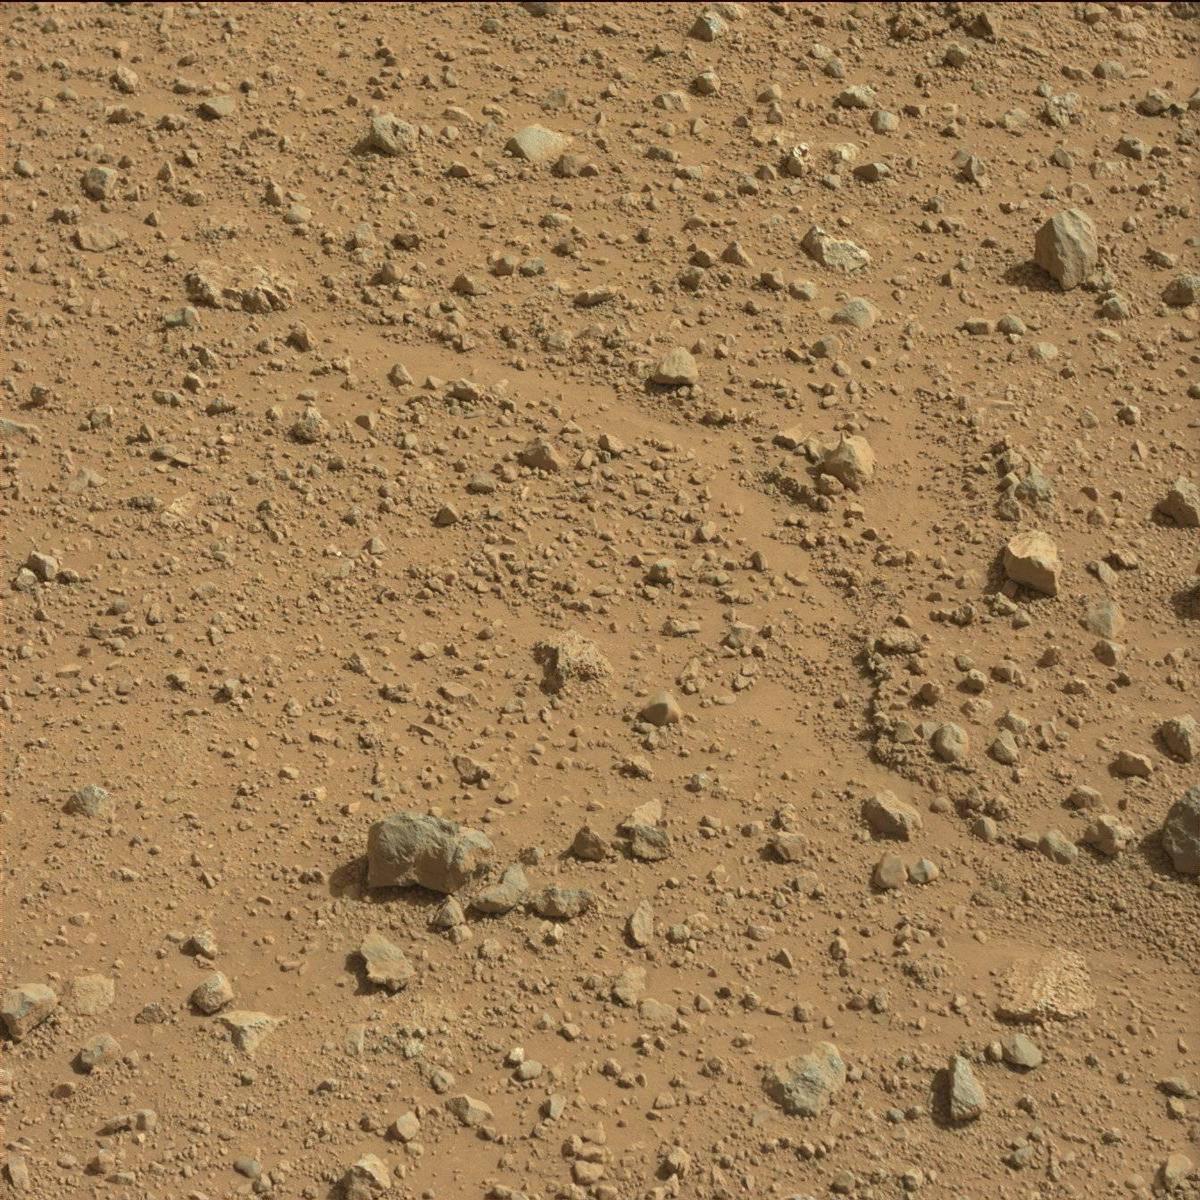
Terrain classes present: Bedrock, Rock, Sand / Soil